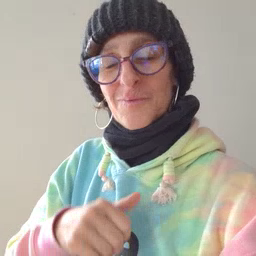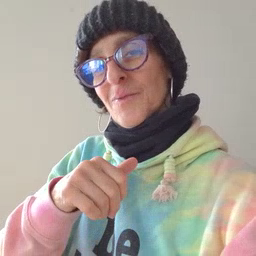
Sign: fall